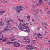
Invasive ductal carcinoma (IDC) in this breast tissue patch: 1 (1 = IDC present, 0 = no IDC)